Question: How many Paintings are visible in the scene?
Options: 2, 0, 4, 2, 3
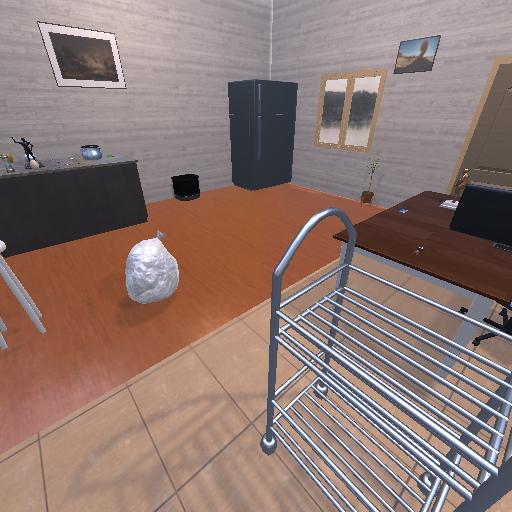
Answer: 2